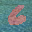
Label: 6